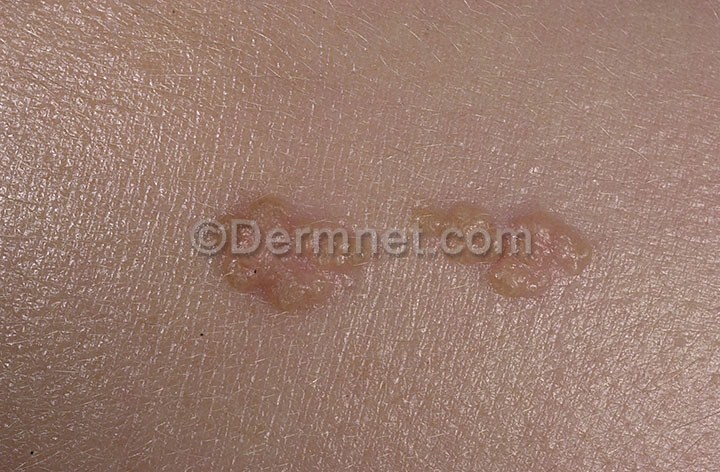
Disease: Seborrheic Keratoses and other Benign Tumors